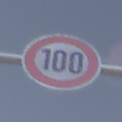
Verkehrszeichen: Geschwindigkeit100
Umgebung: Outdoor, Suburban
Tageszeit: SunriseSunset
Wetter: PartlyCloudy
Licht: Natural
Jahreszeit: NotSpecified
Kontrast: LowContrast